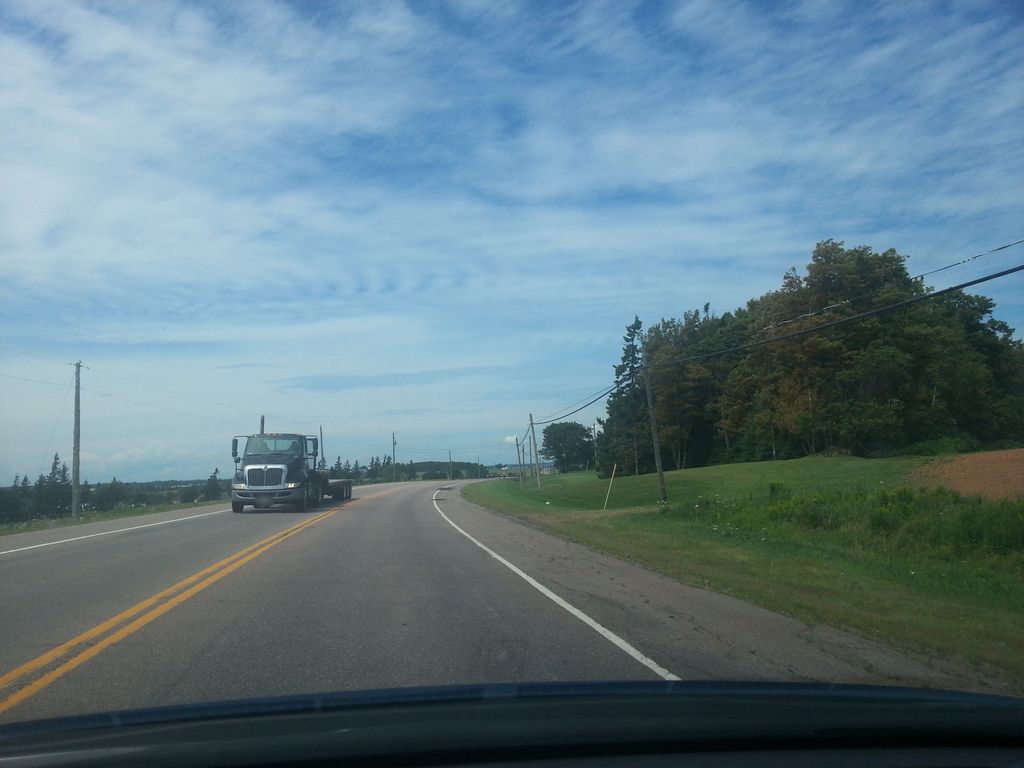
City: charlottetown